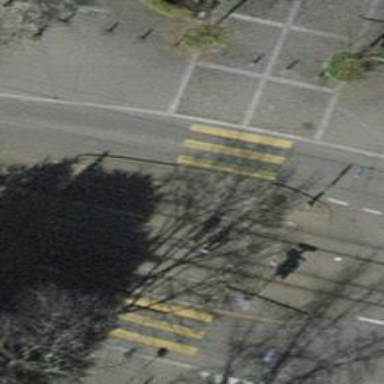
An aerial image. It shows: Kerb serving as barrier.